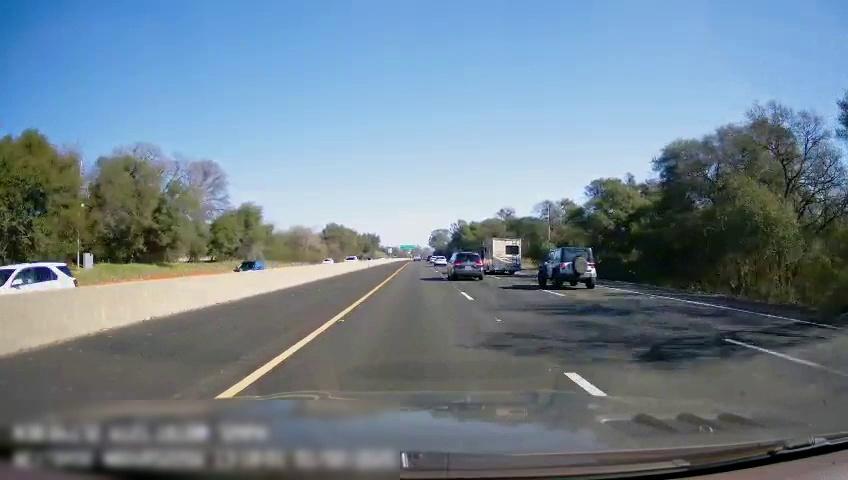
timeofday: Day
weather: Sunny
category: Drivable Space
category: Vehicles | Car
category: Vehicles | SUV
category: Vehicles | Car
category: Vehicles | Car
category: Vehicles | SUV
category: Vehicles | SUV
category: Vehicles | SUV
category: Vehicles | Van
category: Lanes | Current Lane
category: Lanes | Current Lane
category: Lanes | Alternate Lane
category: Lanes | Alternate Lane